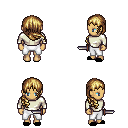
a pixel art fantasy rpg character, female body template, human, tanned skin, white long-sleeve shirt, white pants, blonde right-swept hairstyle, black slippers, dagger, four views (front, back, left, right), 2x2 character sprite sheet, small pixel art, hard edges, no anti-aliasing